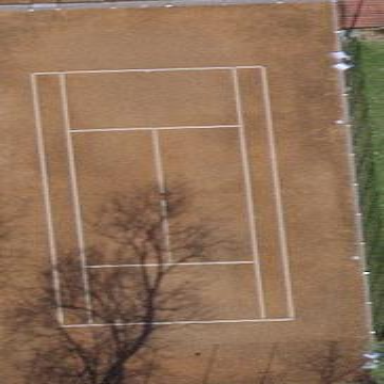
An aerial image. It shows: Tennis court in leisure pitch.